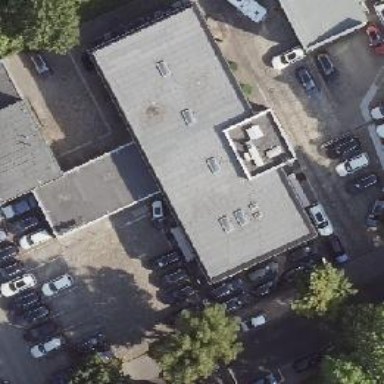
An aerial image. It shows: Shop specializing in cars and car repair.